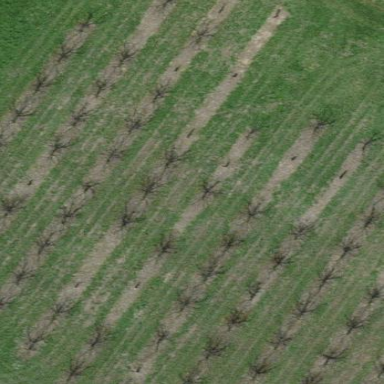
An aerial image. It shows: Orchard.